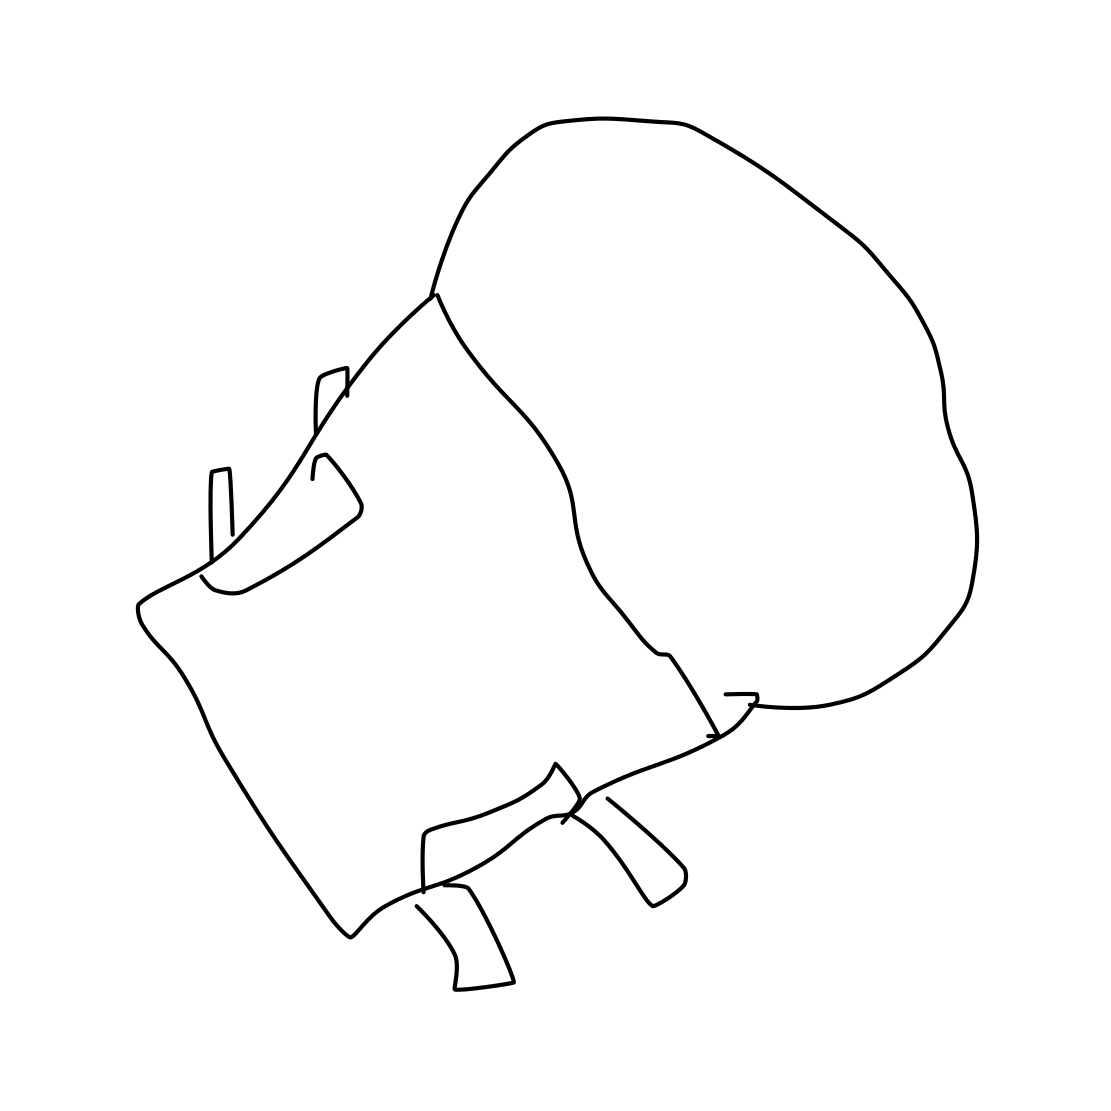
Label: chair